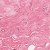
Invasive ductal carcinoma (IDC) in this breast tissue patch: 0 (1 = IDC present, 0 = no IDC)